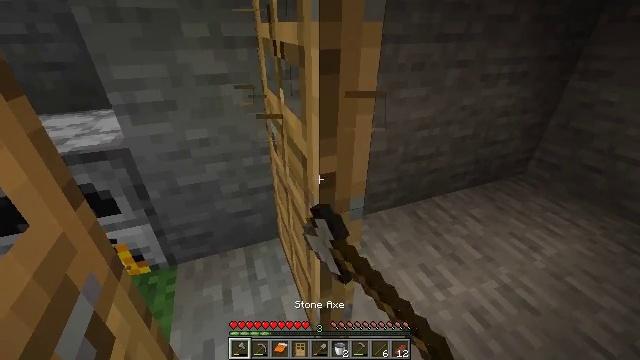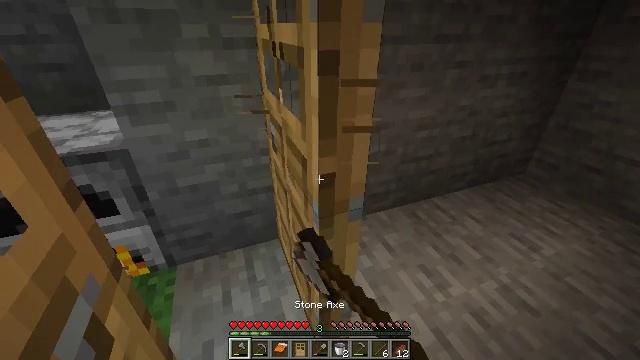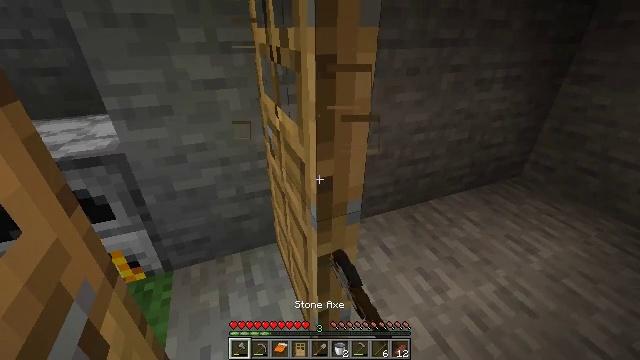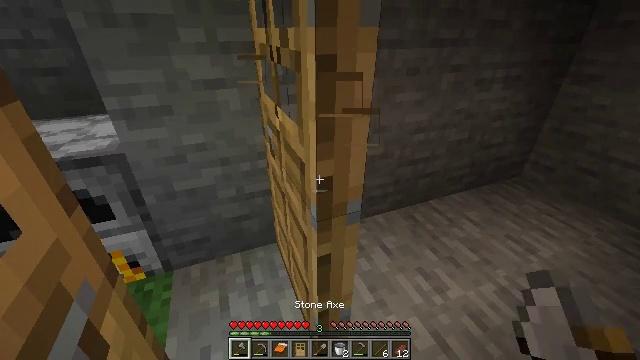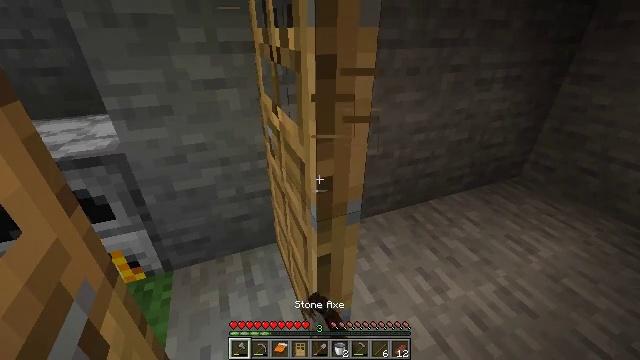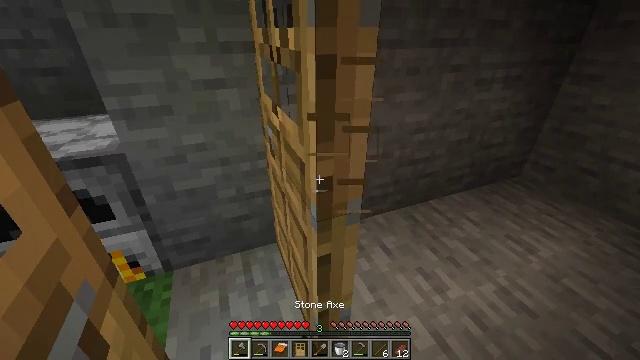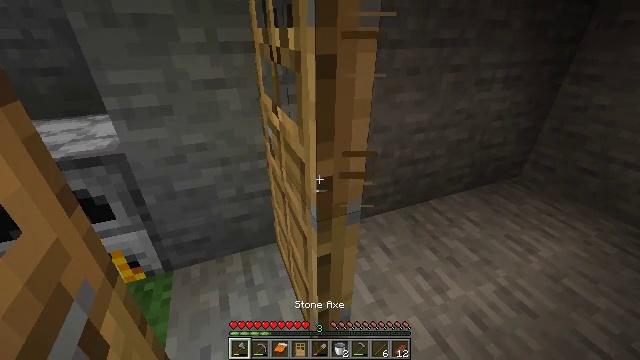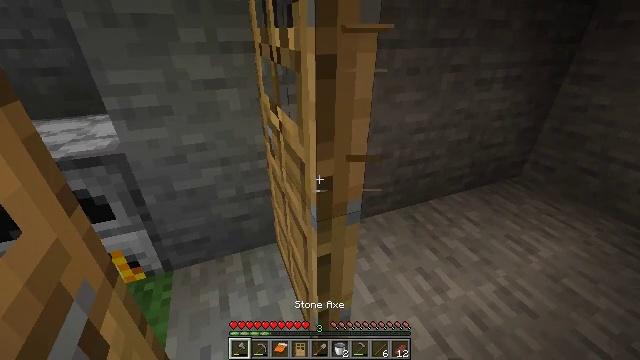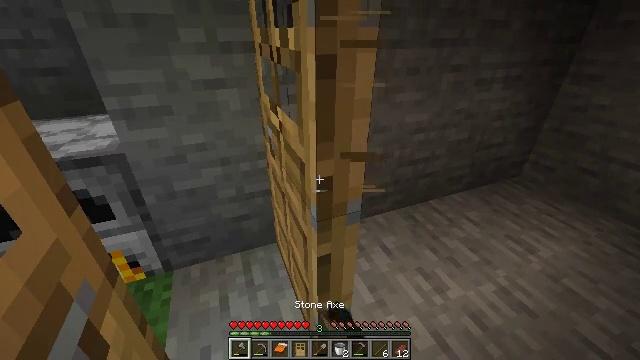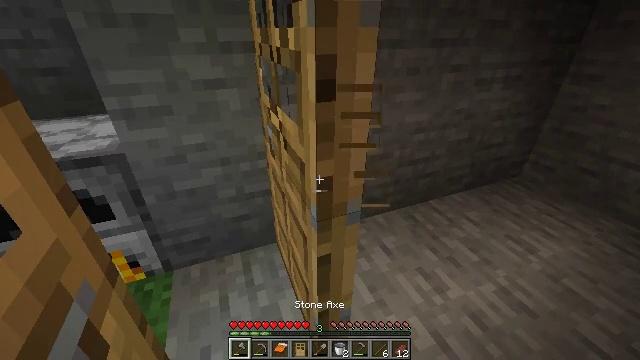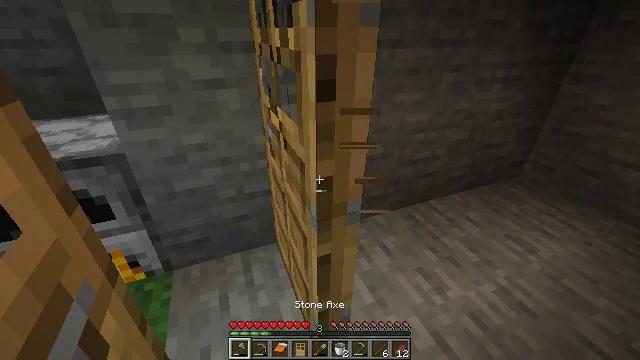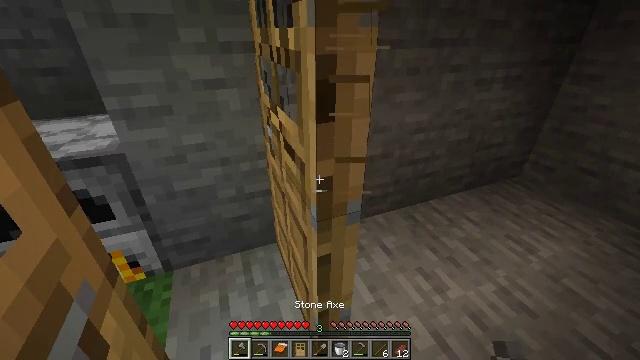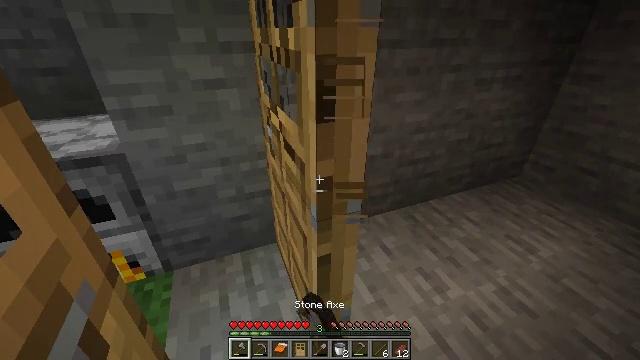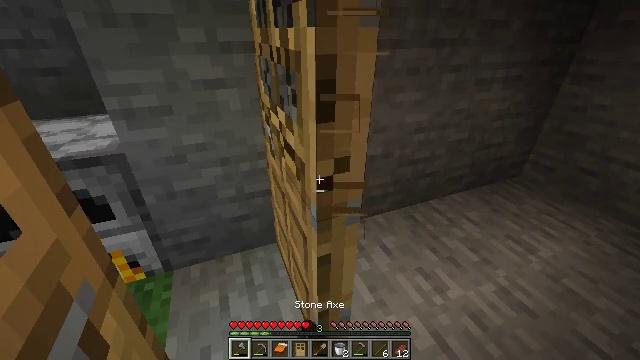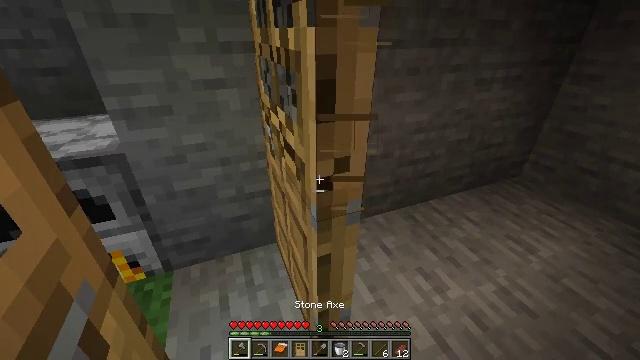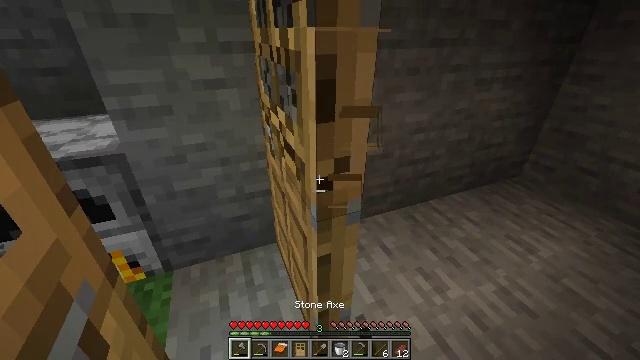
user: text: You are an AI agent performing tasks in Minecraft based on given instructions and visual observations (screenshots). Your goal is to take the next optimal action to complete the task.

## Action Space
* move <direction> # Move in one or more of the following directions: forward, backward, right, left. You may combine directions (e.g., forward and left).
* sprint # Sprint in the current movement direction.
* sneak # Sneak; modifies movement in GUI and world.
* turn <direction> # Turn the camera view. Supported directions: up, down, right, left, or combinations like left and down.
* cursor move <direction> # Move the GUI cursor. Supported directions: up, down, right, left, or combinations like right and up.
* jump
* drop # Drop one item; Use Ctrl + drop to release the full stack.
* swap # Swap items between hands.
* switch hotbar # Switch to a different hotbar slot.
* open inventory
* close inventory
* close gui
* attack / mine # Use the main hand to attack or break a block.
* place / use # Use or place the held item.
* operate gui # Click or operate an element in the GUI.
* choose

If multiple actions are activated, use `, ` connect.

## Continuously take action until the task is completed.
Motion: motion action
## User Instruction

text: Mine the oak door to pick it up.
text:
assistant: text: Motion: attack / mine
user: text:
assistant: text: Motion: attack / mine
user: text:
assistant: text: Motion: attack / mine
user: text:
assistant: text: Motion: attack / mine
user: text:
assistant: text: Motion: attack / mine
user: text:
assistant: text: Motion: attack / mine
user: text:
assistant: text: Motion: attack / mine
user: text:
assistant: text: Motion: attack / mine
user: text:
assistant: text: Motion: attack / mine
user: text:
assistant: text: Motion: attack / mine
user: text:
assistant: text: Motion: attack / mine
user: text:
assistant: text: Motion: attack / mine
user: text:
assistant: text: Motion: attack / mine
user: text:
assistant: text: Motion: attack / mine
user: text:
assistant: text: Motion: attack / mine
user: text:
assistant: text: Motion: attack / mine
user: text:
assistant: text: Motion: attack / mine
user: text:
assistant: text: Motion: attack / mine
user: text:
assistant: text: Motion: attack / mine
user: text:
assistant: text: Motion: attack / mine
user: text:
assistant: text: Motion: attack / mine
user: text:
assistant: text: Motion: attack / mine
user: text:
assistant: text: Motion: attack / mine